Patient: sex F, age 41
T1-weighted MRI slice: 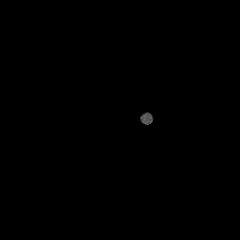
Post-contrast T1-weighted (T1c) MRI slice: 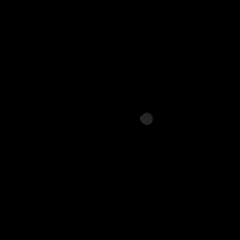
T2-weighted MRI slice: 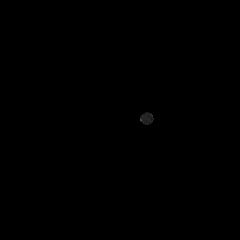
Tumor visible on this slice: no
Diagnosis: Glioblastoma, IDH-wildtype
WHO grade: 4